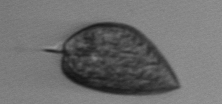
Label: Prorocentrum_micans